Interaction volume radius: 5 \u00c5
Interaction volume height: 25 \u00c5
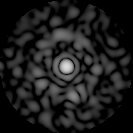
Disorder parameter: 0.8544